Question: What is the value of the measurement in the image?
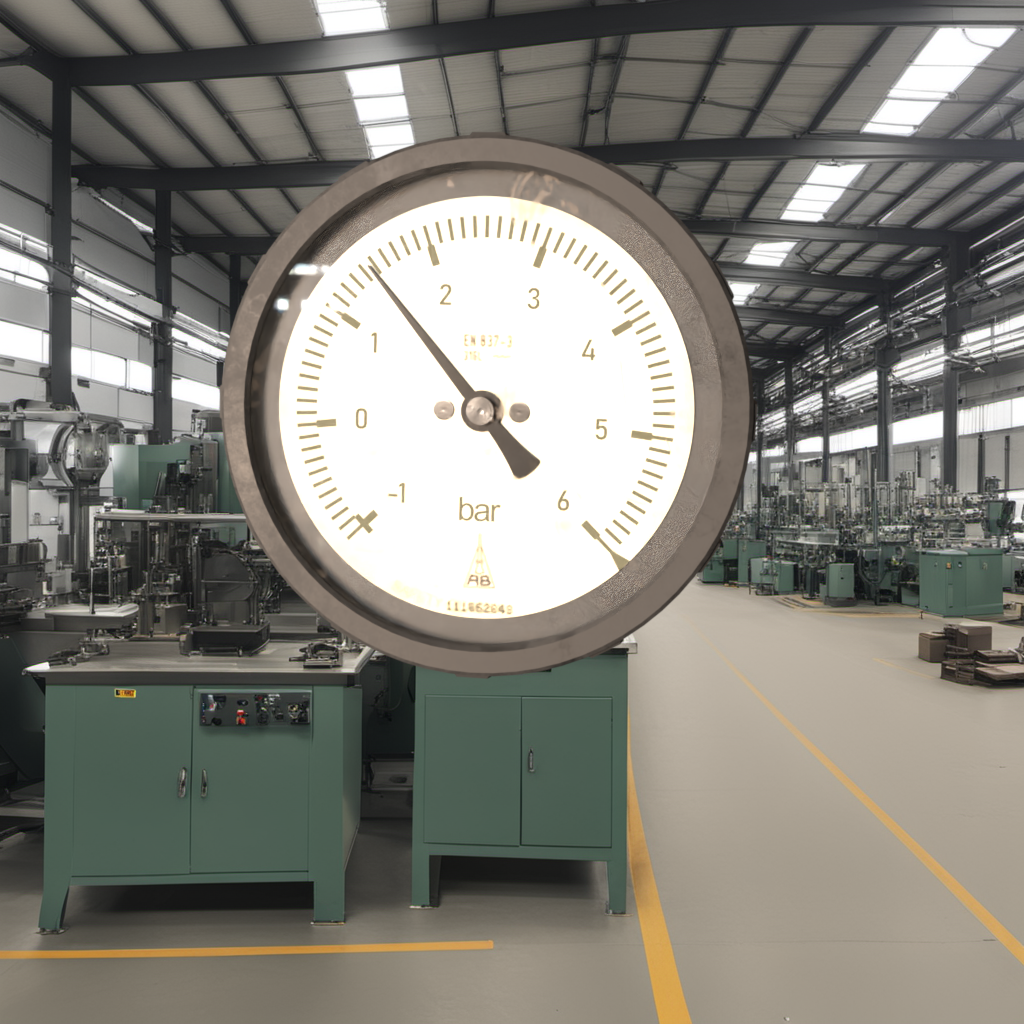
Answer: The result is 1.45
Question: What is the reading range of this measurement?
Answer: The range is from -1 to 6
Question: What is the minimum and maximum value range of this measurement?
Answer: The minimum value is -1 and the maximum value is 6